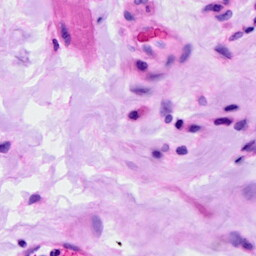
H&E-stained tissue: Ovarian